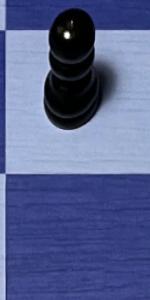
Label: Empty